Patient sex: F
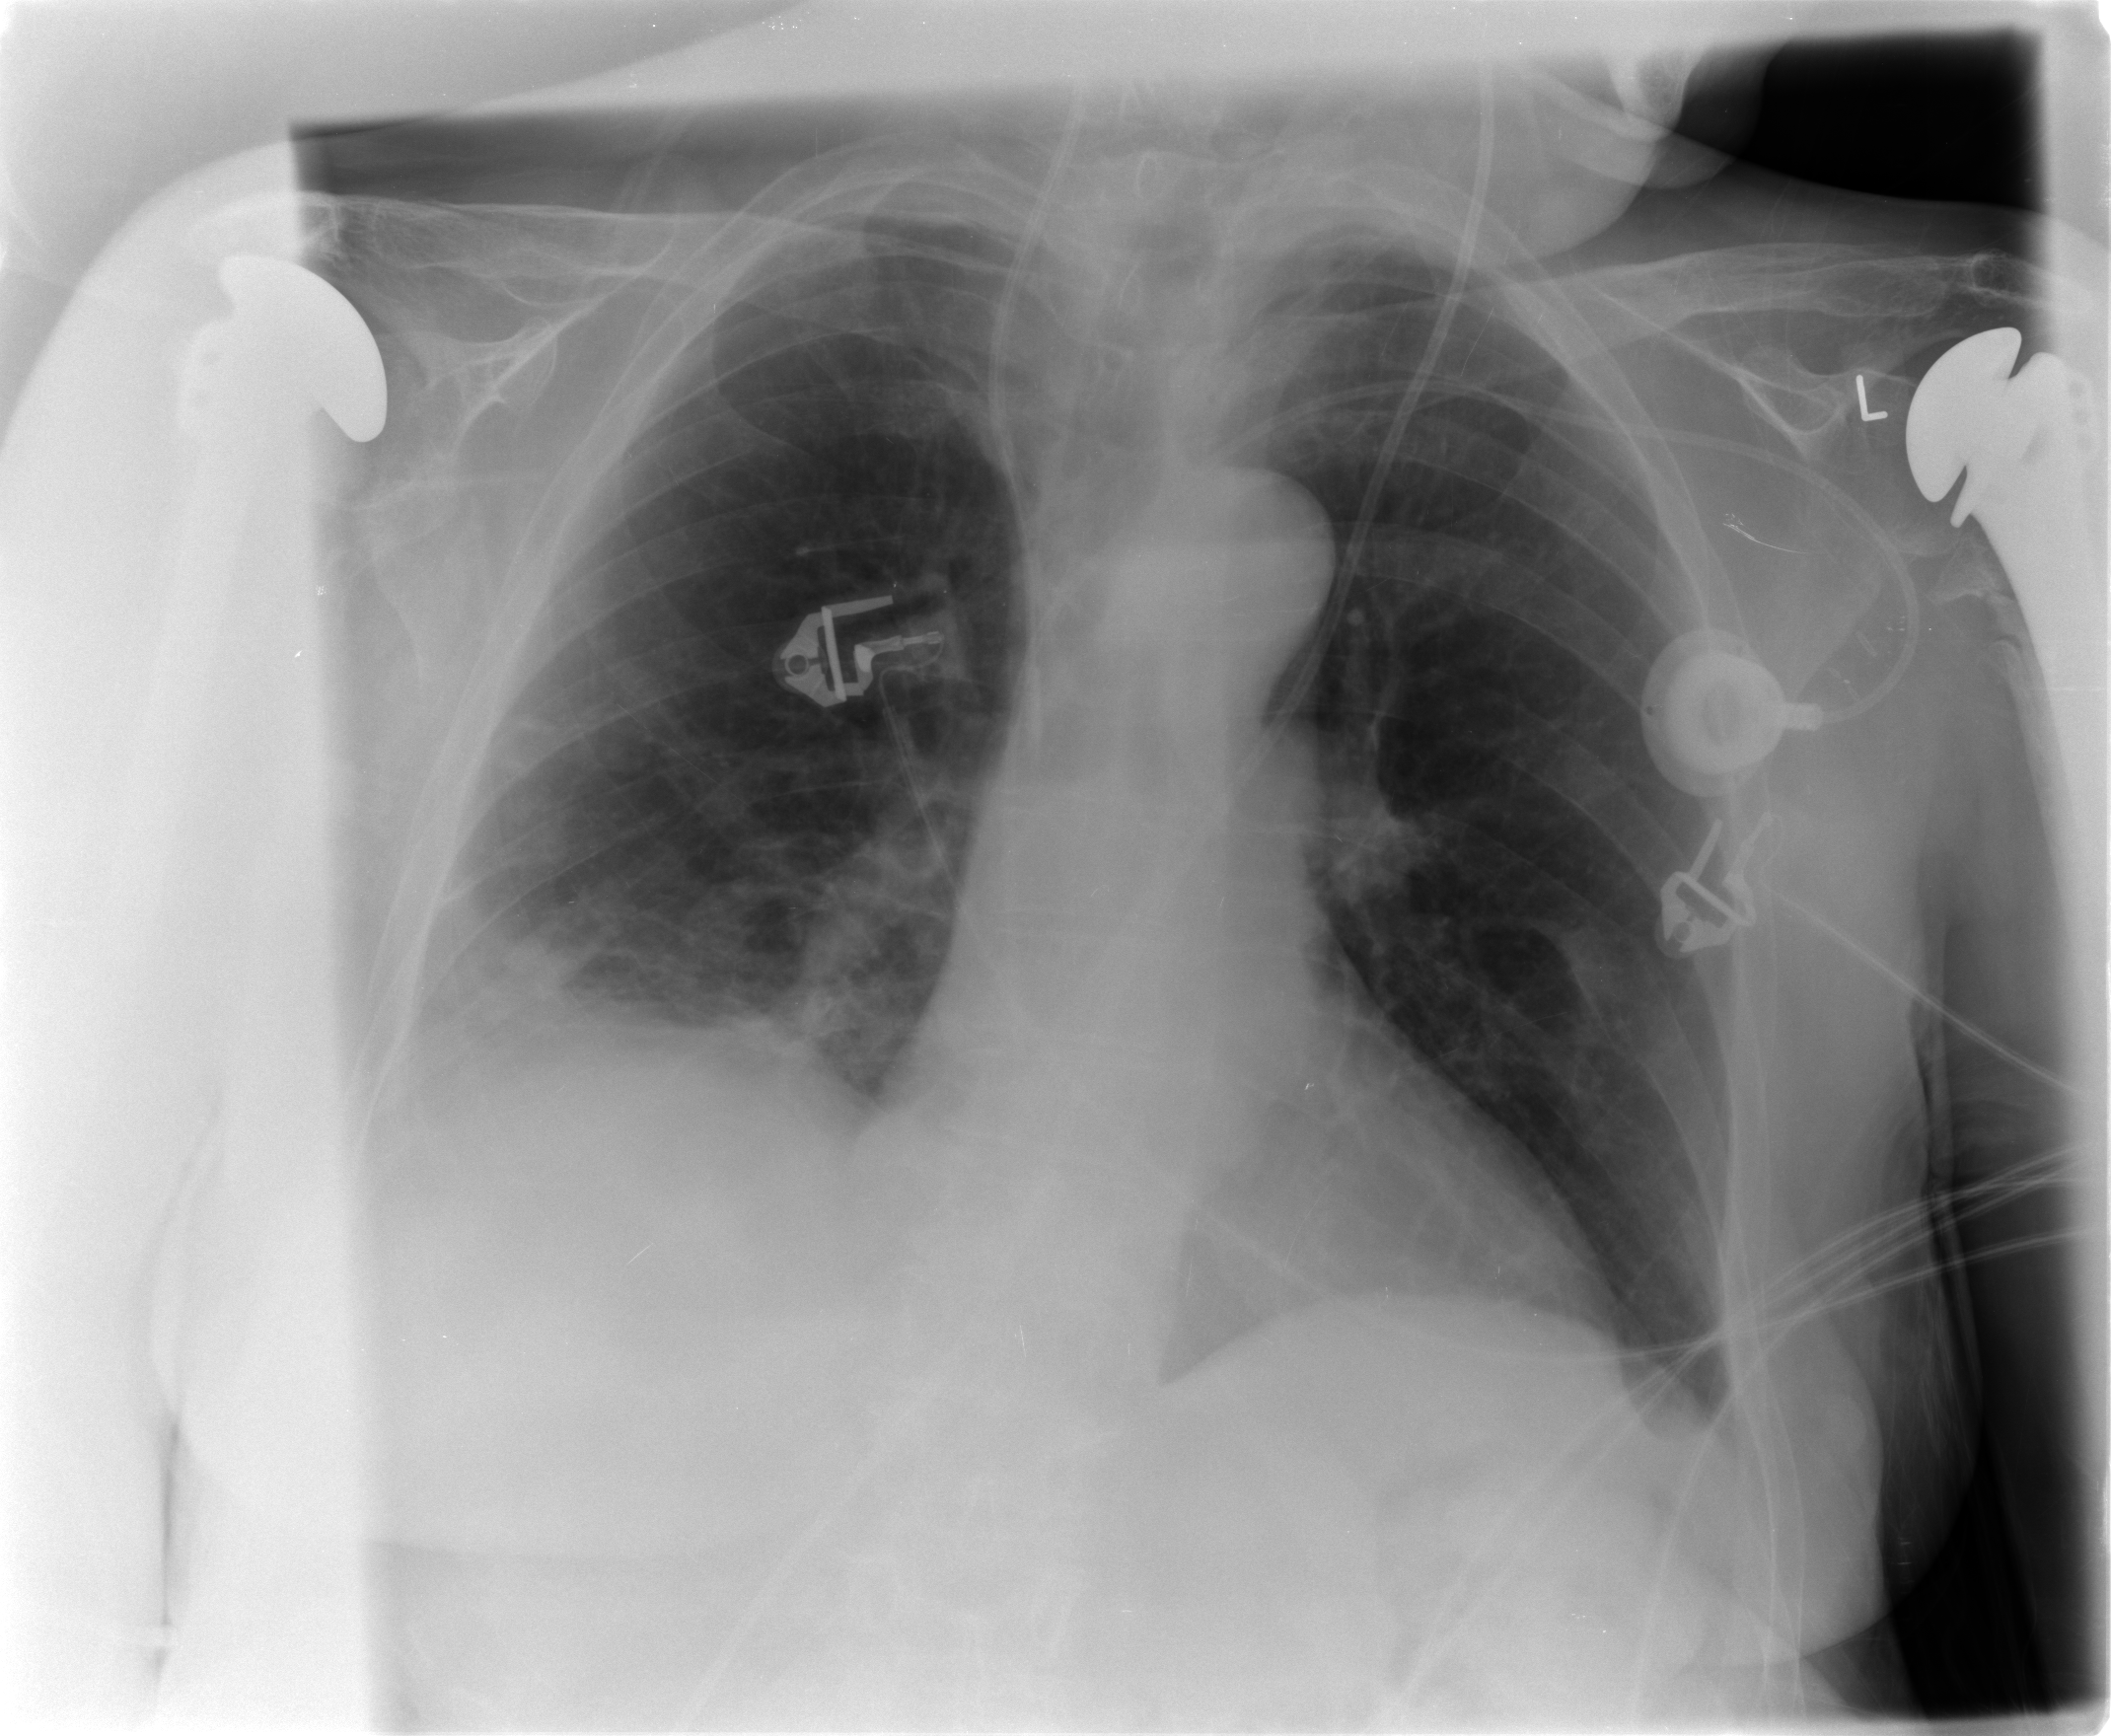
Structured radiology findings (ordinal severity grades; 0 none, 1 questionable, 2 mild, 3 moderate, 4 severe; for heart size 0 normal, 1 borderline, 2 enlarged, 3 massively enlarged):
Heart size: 0
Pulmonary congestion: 0
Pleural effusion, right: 2
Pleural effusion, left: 0
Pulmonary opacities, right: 2
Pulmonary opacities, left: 0
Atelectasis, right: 2
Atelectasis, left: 0